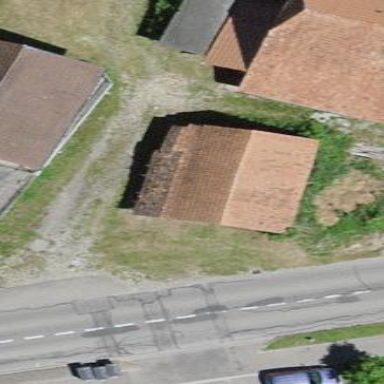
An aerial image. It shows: Barn.